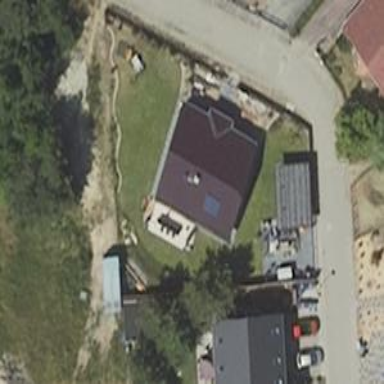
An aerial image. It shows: Detached building.